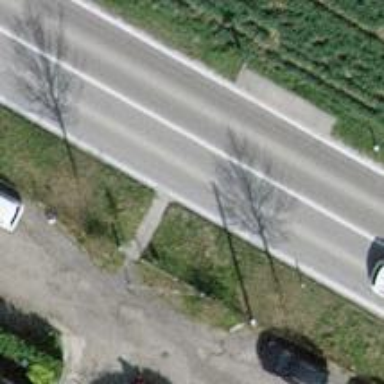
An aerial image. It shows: Unmarked road crossing.